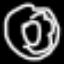
Label: donut